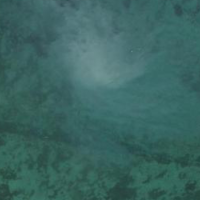
EUNIS habitat code: 14
Species observed at this site:
Tachybaptus ruficollis
Podiceps nigricollis
Phalacrocorax carbo
Cygnus olor
Fulica atra